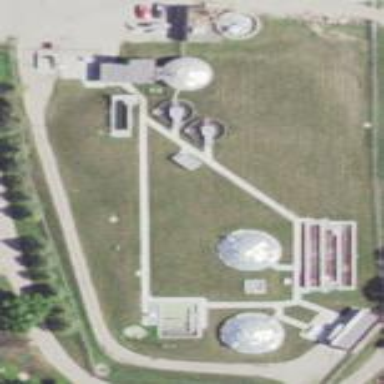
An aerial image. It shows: Wastewater plant.